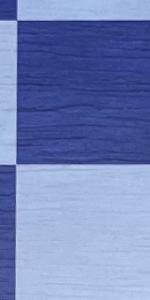
Label: Empty